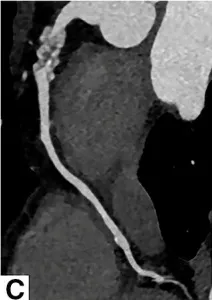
Computed tomography coronary angiography shows the WCA in the right coronary artery. Maximum intensity projection.
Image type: radiology (ct)